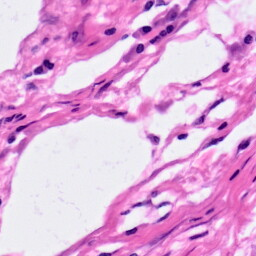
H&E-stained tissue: Pancreatic